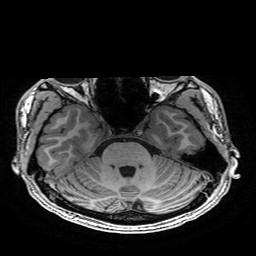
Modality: T1w
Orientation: coronal
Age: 25
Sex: male
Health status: healthy
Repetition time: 2.53 s
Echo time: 0.0034 s